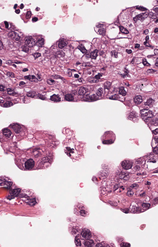
Tumor epithelial tissue: yes
Tumor-associated stroma tissue: yes
Normal tissue: no